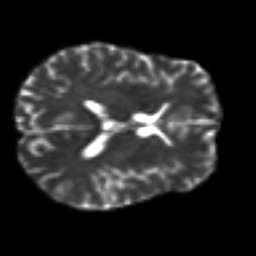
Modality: T2w
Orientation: axial
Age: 48
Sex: male
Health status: ill
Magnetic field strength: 3 T
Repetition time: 8.4 s
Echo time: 0.0926 s